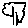
Label: tree